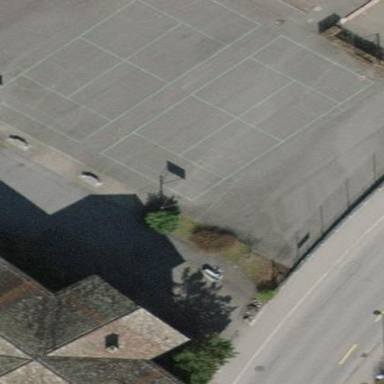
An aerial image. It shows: Basketball court on leisure land pitch.